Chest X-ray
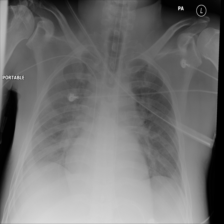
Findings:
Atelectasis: negative
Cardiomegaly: negative
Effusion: negative
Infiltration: positive
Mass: negative
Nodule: negative
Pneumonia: negative
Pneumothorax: negative
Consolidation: negative
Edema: negative
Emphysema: negative
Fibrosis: negative
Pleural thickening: negative
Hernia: negative